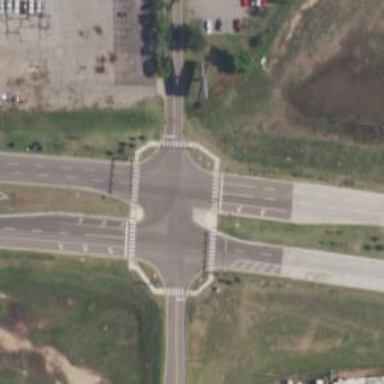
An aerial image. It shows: Zebra crossing on the road.